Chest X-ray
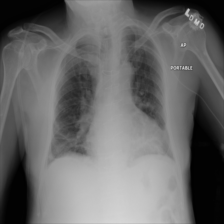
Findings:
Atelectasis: negative
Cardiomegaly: negative
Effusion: positive
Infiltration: negative
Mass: negative
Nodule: negative
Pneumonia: positive
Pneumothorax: negative
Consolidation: negative
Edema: positive
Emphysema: negative
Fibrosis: negative
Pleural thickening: negative
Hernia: negative